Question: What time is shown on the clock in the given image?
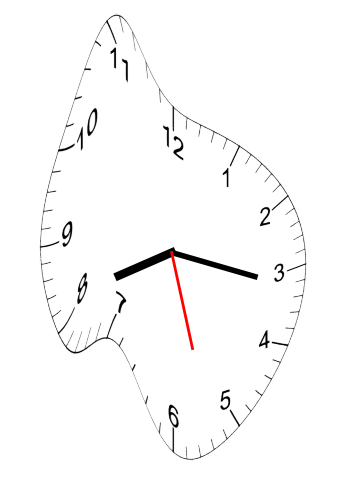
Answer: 08:16:27